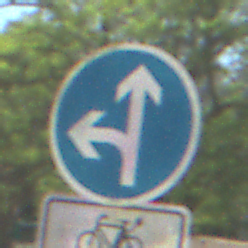
Verkehrszeichen: VorgeschriebeneFahrtrichtungGeradeausOderLinks
Zusatzzeichen unten: EinspurigeFahrzeugeFrei6
Umgebung: Outdoor, Nature
Tageszeit: Midday
Wetter: Clear
Licht: Natural
Jahreszeit: NotSpecified
Kontrast: HighContrast